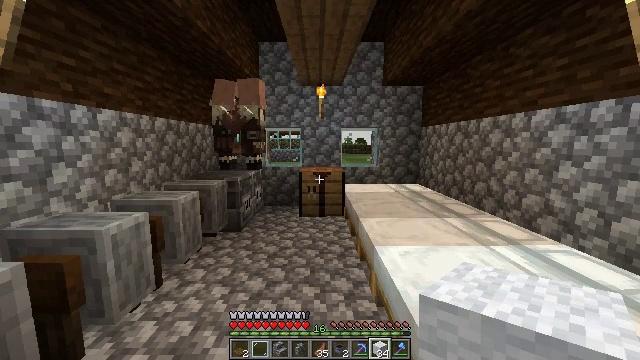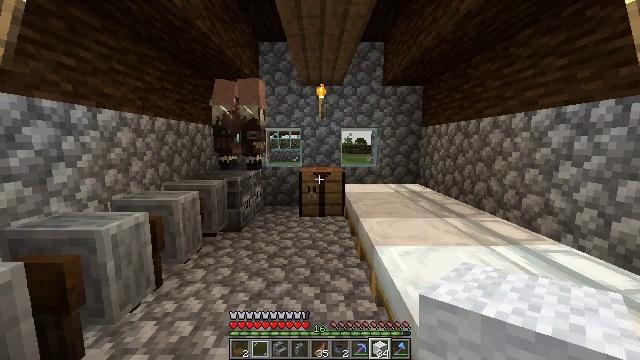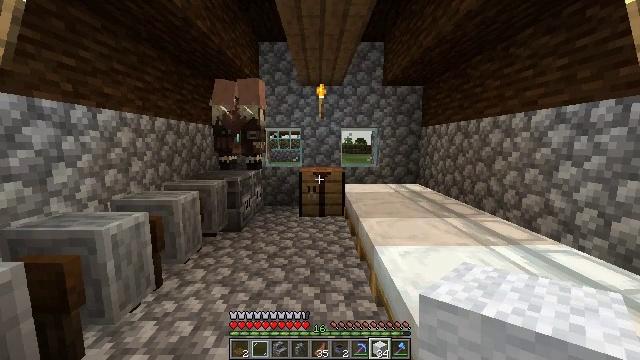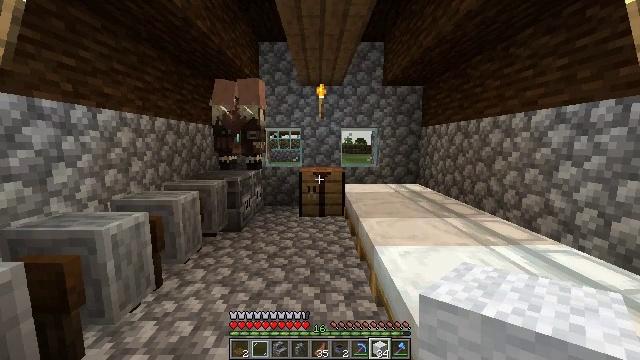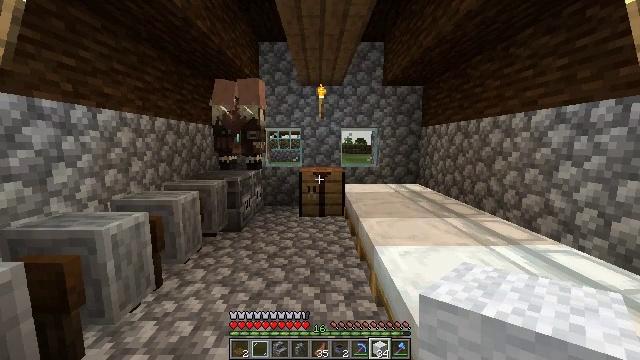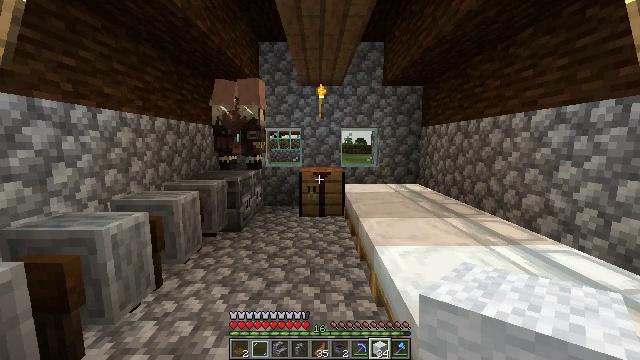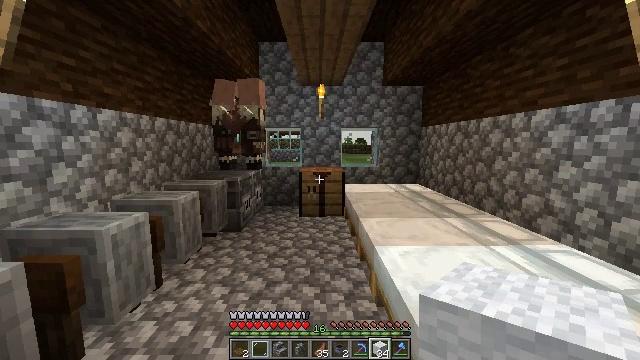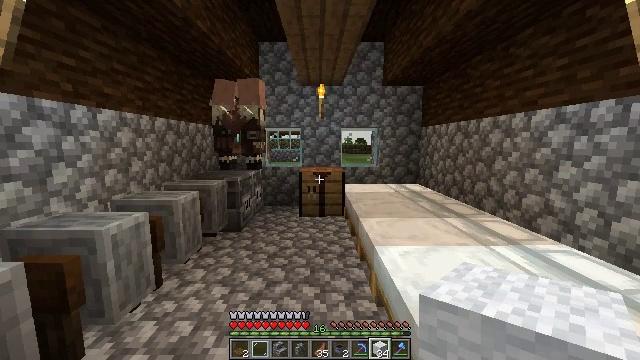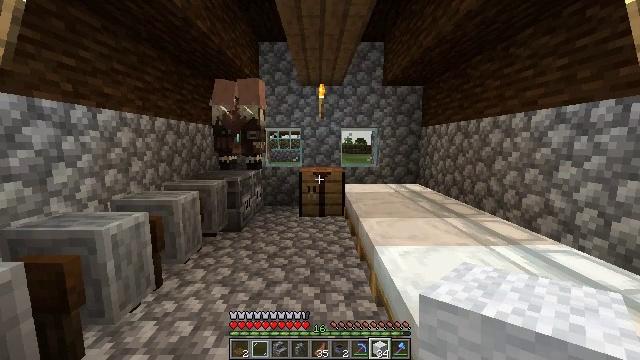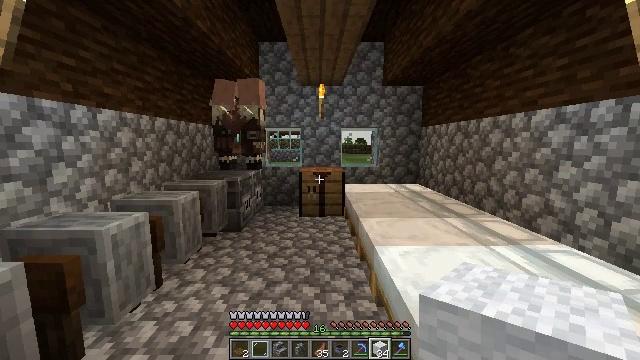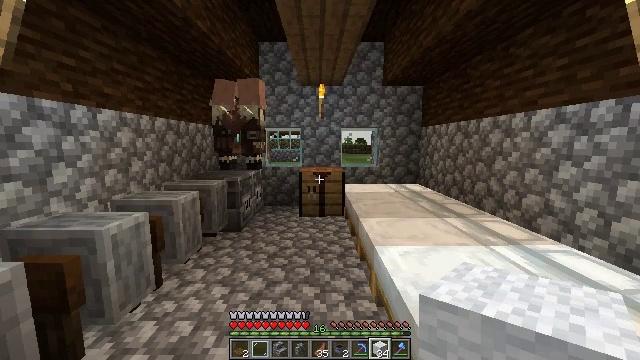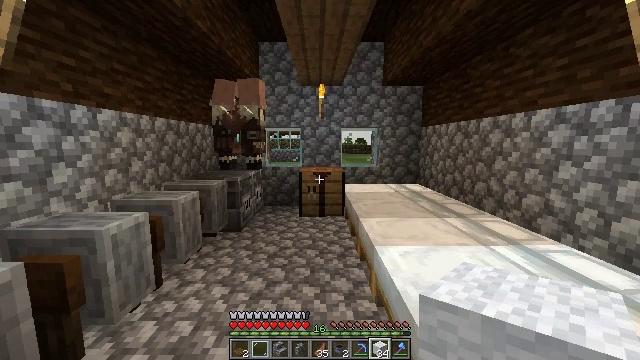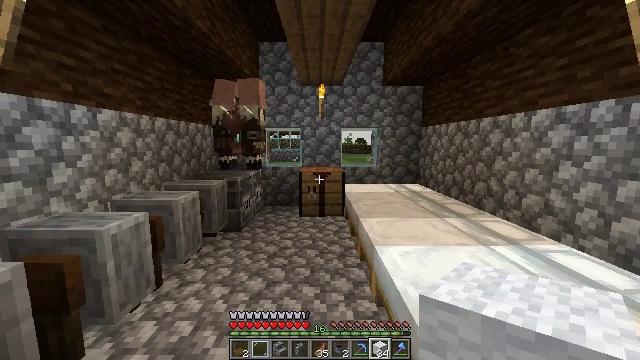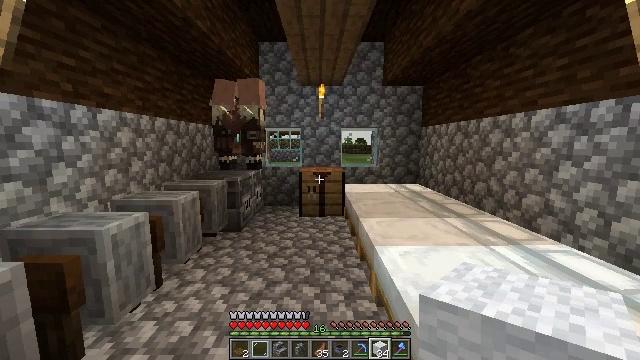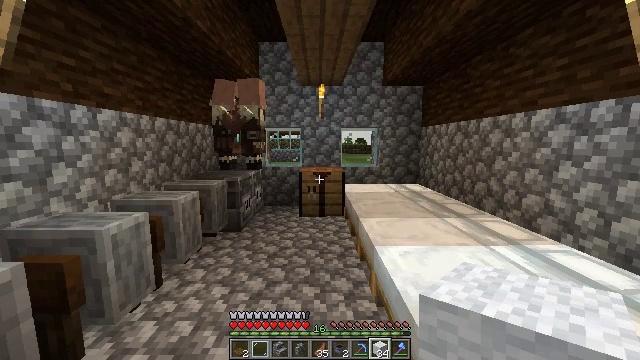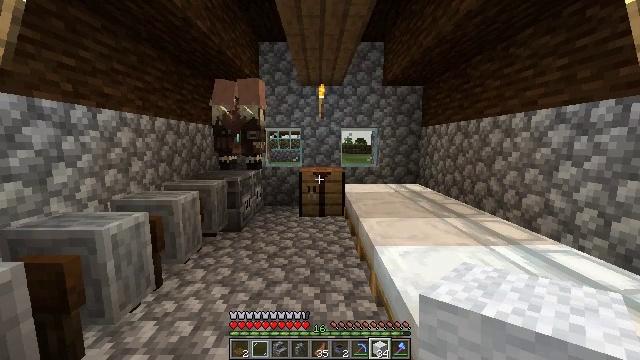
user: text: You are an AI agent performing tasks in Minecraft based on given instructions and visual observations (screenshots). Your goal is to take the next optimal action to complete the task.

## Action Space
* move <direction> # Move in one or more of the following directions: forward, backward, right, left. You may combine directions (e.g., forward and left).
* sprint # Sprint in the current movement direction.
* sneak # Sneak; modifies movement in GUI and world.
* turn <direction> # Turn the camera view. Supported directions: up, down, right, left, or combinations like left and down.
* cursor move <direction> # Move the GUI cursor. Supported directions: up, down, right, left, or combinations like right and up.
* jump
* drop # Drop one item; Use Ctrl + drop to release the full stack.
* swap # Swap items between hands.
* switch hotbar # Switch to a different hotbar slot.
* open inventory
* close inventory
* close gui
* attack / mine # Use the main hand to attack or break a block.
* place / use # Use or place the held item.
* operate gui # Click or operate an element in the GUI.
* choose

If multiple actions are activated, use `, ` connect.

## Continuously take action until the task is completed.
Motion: motion action
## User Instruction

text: Mine the blue bed to pick it up.
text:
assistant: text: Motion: no_op
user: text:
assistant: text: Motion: no_op
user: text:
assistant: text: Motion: no_op
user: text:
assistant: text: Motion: no_op
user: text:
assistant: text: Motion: no_op
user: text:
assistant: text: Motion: no_op
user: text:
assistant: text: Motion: no_op
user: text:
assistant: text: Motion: no_op
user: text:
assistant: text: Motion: no_op
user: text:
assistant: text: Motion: no_op
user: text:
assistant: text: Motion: no_op
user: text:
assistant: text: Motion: no_op
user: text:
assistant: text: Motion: no_op
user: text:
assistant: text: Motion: no_op
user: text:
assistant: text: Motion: no_op
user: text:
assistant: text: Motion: no_op
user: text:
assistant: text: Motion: no_op
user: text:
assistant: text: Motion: no_op
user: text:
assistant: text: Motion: no_op
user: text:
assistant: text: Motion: no_op
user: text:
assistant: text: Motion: no_op
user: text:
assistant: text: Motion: no_op
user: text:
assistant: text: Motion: no_op
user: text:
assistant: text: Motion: no_op
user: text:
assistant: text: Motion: no_op
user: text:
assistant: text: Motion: no_op
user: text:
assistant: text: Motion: no_op
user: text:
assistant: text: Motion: no_op
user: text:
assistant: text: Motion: no_op
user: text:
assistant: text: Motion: no_op